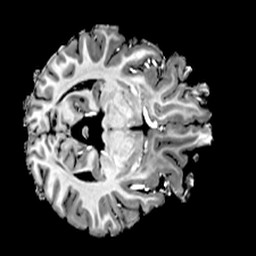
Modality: T1w
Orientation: axial
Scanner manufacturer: siemens
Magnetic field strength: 7 T